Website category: phone
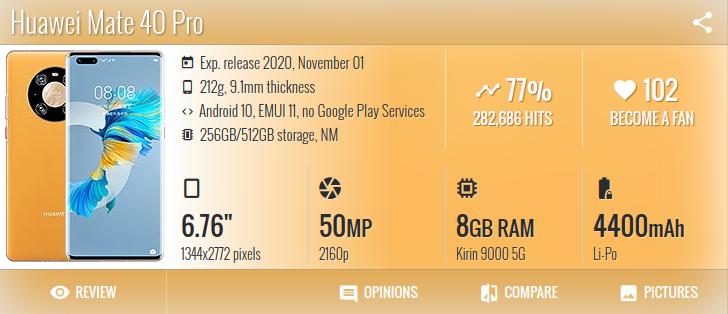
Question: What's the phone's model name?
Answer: Huawei Mate 40 Pro

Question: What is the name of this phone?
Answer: Huawei Mate 40 Pro

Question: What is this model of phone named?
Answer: Huawei Mate 40 Pro

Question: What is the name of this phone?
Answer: Huawei Mate 40 Pro

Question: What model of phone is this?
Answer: Huawei Mate 40 Pro

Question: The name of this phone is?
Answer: Huawei Mate 40 Pro

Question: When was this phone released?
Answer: Exp. release 2020, November 01

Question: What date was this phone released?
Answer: Exp. release 2020, November 01

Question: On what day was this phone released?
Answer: Exp. release 2020, November 01

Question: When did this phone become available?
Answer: Exp. release 2020, November 01

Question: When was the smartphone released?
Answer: Exp. release 2020, November 01

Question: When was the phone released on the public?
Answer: Exp. release 2020, November 01

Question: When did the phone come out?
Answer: Exp. release 2020, November 01

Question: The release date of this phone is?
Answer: Exp. release 2020, November 01

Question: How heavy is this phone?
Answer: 212g

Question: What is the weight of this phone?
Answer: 212g

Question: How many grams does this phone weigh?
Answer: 212g

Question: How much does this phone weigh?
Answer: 212g

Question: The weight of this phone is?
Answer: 212g

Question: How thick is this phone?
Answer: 9.1mm thickness

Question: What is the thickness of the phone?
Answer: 9.1mm thickness

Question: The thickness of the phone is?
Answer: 9.1mm thickness

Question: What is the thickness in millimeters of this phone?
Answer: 9.1mm thickness

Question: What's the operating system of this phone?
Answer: Android 10, EMUI 11, no Google Play Services

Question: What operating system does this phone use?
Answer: Android 10, EMUI 11, no Google Play Services

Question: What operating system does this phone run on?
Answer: Android 10, EMUI 11, no Google Play Services

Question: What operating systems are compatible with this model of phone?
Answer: Android 10, EMUI 11, no Google Play Services

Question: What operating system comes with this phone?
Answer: Android 10, EMUI 11, no Google Play Services

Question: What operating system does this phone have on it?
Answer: Android 10, EMUI 11, no Google Play Services

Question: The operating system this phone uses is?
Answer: Android 10, EMUI 11, no Google Play Services

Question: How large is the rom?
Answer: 256GB/512GB storage

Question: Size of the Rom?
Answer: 256GB/512GB storage

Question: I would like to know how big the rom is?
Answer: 256GB/512GB storage

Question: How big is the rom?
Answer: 256GB/512GB storage

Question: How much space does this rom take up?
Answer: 256GB/512GB storage

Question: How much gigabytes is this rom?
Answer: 256GB/512GB storage

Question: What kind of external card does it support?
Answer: NM

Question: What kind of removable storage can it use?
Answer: NM

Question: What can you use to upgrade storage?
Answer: NM

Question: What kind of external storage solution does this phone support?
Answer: NM

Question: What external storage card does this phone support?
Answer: NM

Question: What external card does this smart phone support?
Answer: NM

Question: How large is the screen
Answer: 6.76"

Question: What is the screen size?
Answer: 6.76"

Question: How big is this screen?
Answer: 6.76"

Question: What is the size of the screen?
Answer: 6.76"

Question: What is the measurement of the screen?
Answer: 6.76"

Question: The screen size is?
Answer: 6.76"

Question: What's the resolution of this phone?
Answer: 1344x2772 pixels

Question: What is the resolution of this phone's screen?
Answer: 1344x2772 pixels

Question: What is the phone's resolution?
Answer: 1344x2772 pixels

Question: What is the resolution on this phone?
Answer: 1344x2772 pixels

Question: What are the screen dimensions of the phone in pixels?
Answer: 1344x2772 pixels

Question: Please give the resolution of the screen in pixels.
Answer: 1344x2772 pixels

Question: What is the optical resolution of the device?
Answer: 1344x2772 pixels

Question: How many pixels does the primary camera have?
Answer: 50 MP

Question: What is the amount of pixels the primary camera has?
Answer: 50 MP

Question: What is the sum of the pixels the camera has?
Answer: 50 MP

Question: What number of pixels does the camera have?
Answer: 50 MP

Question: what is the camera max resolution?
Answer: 50 MP

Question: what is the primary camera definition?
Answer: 50 MP

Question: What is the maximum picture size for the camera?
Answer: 50 MP

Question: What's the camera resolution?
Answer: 2160p

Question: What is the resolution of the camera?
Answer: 2160p